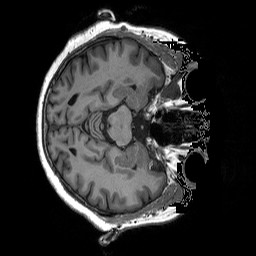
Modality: T1w
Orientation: axial
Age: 73
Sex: female
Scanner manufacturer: siemens
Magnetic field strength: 3 T
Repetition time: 2.5 s
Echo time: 0.00248 s